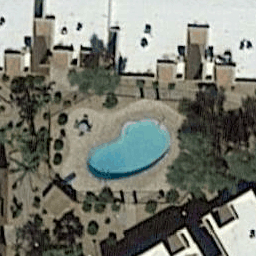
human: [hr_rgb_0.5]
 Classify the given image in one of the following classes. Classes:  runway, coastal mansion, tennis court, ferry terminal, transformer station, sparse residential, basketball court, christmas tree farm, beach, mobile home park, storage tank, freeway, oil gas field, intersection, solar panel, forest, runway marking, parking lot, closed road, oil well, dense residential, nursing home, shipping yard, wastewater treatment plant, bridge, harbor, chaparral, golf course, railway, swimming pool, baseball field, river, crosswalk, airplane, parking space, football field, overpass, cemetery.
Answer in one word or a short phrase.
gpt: swimming pool